Question: This question was posted before but with very little information and no solution.
I'm getting an error in my pom file: "Cannot resolve symbol 'runfx.args'"
My project is a maven project based on the javafx archetype. The pom was automatically generated by intelliJ and I only added the JDA dependency and bintray repository (for the JDA dependency) that are the bottom of the pom.
If it is relevant, I can run the program trough IntelliJ without using maven.

maven install and maven compile work without errors but maven deploy throws the following error:
> Failed to execute goal org.apache.maven.plugins:maven-dependency-plugin:2.6:unpack-dependencies (unpack-dependencies) on project MessageSpreadBot: Unknown archiver type: No such archiver: 'pom'. -> [Help 1]
org.apache.maven.lifecycle.LifecycleExecutionException: Failed to execute goal org.apache.maven.plugins:maven->dependency-plugin:2.6:unpack-dependencies (unpack-dependencies) on project MessageSpreadBot: Unknown archiver type
at org.apache.maven.lifecycle.internal.MojoExecutor.execute(MojoExecutor.java:212)
at org.apache.maven.lifecycle.internal.MojoExecutor.execute(MojoExecutor.java:153)
at org.apache.maven.lifecycle.internal.MojoExecutor.execute(MojoExecutor.java:145)
at org.apache.maven.lifecycle.internal.LifecycleModuleBuilder.buildProject(LifecycleModuleBuilder.java:116)
at org.apache.maven.lifecycle.internal.LifecycleModuleBuilder.buildProject(LifecycleModuleBuilder.java:80)
at org.apache.maven.lifecycle.internal.builder.singlethreaded.SingleThreadedBuilder.build(SingleThreadedBuilder.java:51)
at >org.apache.maven.lifecycle.internal.LifecycleStarter.execute(LifecycleStarter.java:128)
at org.apache.maven.DefaultMaven.doExecute(DefaultMaven.java:307)
at org.apache.maven.DefaultMaven.doExecute(DefaultMaven.java:193)
at org.apache.maven.DefaultMaven.execute(DefaultMaven.java:106)
at org.apache.maven.cli.MavenCli.execute(MavenCli.java:863)
at org.apache.maven.cli.MavenCli.doMain(MavenCli.java:288)
at org.apache.maven.cli.MavenCli.main(MavenCli.java:199)
at sun.reflect.NativeMethodAccessorImpl.invoke0(Native Method)
at >sun.reflect.NativeMethodAccessorImpl.invoke(NativeMethodAccessorImpl.java:62)
at >sun.reflect.DelegatingMethodAccessorImpl.invoke(DelegatingMethodAccessorImpl.java:43)
at java.lang.reflect.Method.invoke(Method.java:498)
at >org.codehaus.plexus.classworlds.launcher.Launcher.launchEnhanced(Launcher.java:289)
at >org.codehaus.plexus.classworlds.launcher.Launcher.launch(Launcher.java:229)
at >org.codehaus.plexus.classworlds.launcher.Launcher.mainWithExitCode(Launcher.java:415)
at >org.codehaus.plexus.classworlds.launcher.Launcher.main(Launcher.java:356)
at org.codehaus.classworlds.Launcher.main(Launcher.java:47)
Caused by: org.apache.maven.plugin.MojoExecutionException: Unknown archiver type
at >org.apache.maven.plugin.dependency.AbstractDependencyMojo.unpack(AbstractDependencyMojo.java:281)
at >org.apache.maven.plugin.dependency.UnpackDependenciesMojo.execute(UnpackDependenciesMojo.java:91)
at >org.apache.maven.plugin.DefaultBuildPluginManager.executeMojo(DefaultBuildPluginManager.java:134)
at >org.apache.maven.lifecycle.internal.MojoExecutor.execute(MojoExecutor.java:207)
... 21 more
Caused by: org.codehaus.plexus.archiver.manager.NoSuchArchiverException: No >such archiver: 'pom'.
at >org.codehaus.plexus.archiver.manager.DefaultArchiverManager.getUnArchiver(DefaultArchiverManager.java:77)
at >org.codehaus.plexus.archiver.manager.DefaultArchiverManager.getUnArchiver(DefaultArchiverManager.java:122)
at >org.apache.maven.plugin.dependency.AbstractDependencyMojo.unpack(AbstractDependencyMojo.java:242)
... 24 more
Here is the full pom:
'''
<?xml version="1.0" encoding="UTF-8"?>
<project xmlns="http://maven.apache.org/POM/4.0.0" xmlns:xsi="http://www.w3.org/2001/XMLSchema-instance" xsi:schemaLocation="http://maven.apache.org/POM/4.0.0 http://maven.apache.org/xsd/maven-4.0.0.xsd">
<modelVersion>4.0.0</modelVersion>
<groupId>ArthurSilva</groupId>
<artifactId>MessageSpreadBot</artifactId>
<version>1.0</version>
<name>MessageSpreadBot</name>
<properties>
<project.build.sourceEncoding>UTF-8</project.build.sourceEncoding>
<mainClass>ArthurSilva.MainApp</mainClass>
</properties>
<organization>
<!-- Used as the 'Vendor' for JNLP generation -->
<name>KON</name>
</organization>
<build>
<plugins>
<plugin>
<groupId>org.apache.maven.plugins</groupId>
<artifactId>maven-dependency-plugin</artifactId>
<version>2.6</version>
<executions>
<execution>
<id>unpack-dependencies</id>
<phase>package</phase>
<goals>
<goal>unpack-dependencies</goal>
</goals>
<configuration>
<excludeScope>system</excludeScope>
<excludeGroupIds>junit,org.mockito,org.hamcrest</excludeGroupIds>
<outputDirectory>${project.build.directory}/classes</outputDirectory>
</configuration>
</execution>
</executions>
</plugin>
<plugin>
<groupId>org.codehaus.mojo</groupId>
<artifactId>exec-maven-plugin</artifactId>
<version>1.2.1</version>
<executions>
<execution>
<id>unpack-dependencies</id>
<phase>package</phase>
<goals>
<goal>exec</goal>
</goals>
<configuration>
<executable>${java.home}/../bin/javafxpackager</executable>
<arguments>
<argument>-createjar</argument>
<argument>-nocss2bin</argument>
<argument>-appclass</argument>
<argument>${mainClass}</argument>
<argument>-srcdir</argument>
<argument>${project.build.directory}/classes</argument>
<argument>-outdir</argument>
<argument>${project.build.directory}</argument>
<argument>-outfile</argument>
<argument>${project.build.finalName}.jar</argument>
</arguments>
</configuration>
</execution>
<execution>
<id>default-cli</id>
<goals>
<goal>exec</goal>
</goals>
<configuration>
<executable>${java.home}/bin/java</executable>
<commandlineArgs>${runfx.args}</commandlineArgs>
</configuration>
</execution>
</executions>
</plugin>
<plugin>
<groupId>org.apache.maven.plugins</groupId>
<artifactId>maven-compiler-plugin</artifactId>
<version>3.1</version>
<configuration>
<source>8</source>
<target>8</target>
<compilerArguments>
<bootclasspath>${sun.boot.class.path}${path.separator}${java.home}/lib/jfxrt.jar</bootclasspath>
</compilerArguments>
</configuration>
</plugin>
<plugin>
<groupId>org.apache.maven.plugins</groupId>
<artifactId>maven-surefire-plugin</artifactId>
<version>2.16</version>
<configuration>
<additionalClasspathElements>
<additionalClasspathElement>${java.home}/lib/jfxrt.jar</additionalClasspathElement>
</additionalClasspathElements>
</configuration>
</plugin>
</plugins>
</build>
<dependencies>
<dependency>
<groupId>net.dv8tion</groupId>
<artifactId>JDA</artifactId>
<version>3.8.3_464</version>
</dependency>
</dependencies>
<repositories>
<repository>
<id>jcenter</id>
<name>jcenter-bintray</name>
<url>http://jcenter.bintray.com</url>
</repository>
</repositories>
</project>
'''
Thanks
Edit: I tried changing the maven-dependency-plugin version to 3.1.1 and it failed maven install, I changed back to 2.6 and it still fails install. Gives the same error as the one above. I tried cleaning then compiling but it still doesn't work.
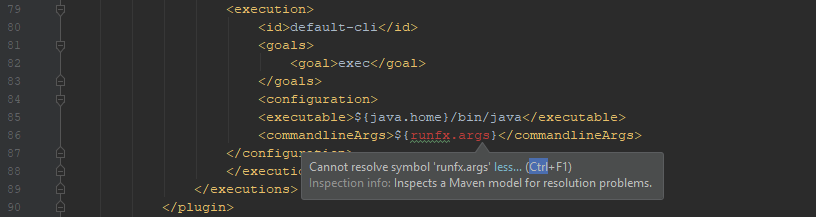
Answer: I used your pom and the problem is that the plugin tries to unpack a pom.
> Unpacking d:\Profilesclaudel.m2
epository\club\minnced\opus-java.0.4\opus-java-1.0.4.pom to D: mp arget\classes with includes "" and excludes ""[ERROR] [...] Unknown archiver type: No such archiver: 'pom'.
A workaround is to exclude the artifact in the plugin configuration :
'''
<build>
<plugins>
<plugin>
<groupId>org.apache.maven.plugins</groupId>
<artifactId>maven-dependency-plugin</artifactId>
<version>2.6</version>
<executions>
<execution>
<id>unpack-dependencies</id>
<phase>package</phase>
<goals>
<goal>unpack-dependencies</goal>
</goals>
<configuration>
<excludeArtifactIds>opus-java</excludeArtifactIds>
<excludeScope>system</excludeScope>
<excludeGroupIds>junit,org.mockito,org.hamcrest</excludeGroupIds>
<outputDirectory>${project.build.directory}/classes</outputDirectory>
</configuration>
</execution>
</executions>
</plugin>
'''